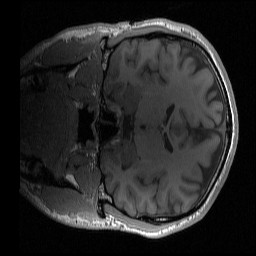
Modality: T1w
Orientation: coronal
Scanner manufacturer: siemens
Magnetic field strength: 3 T
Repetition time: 2 s
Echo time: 0.0022 s